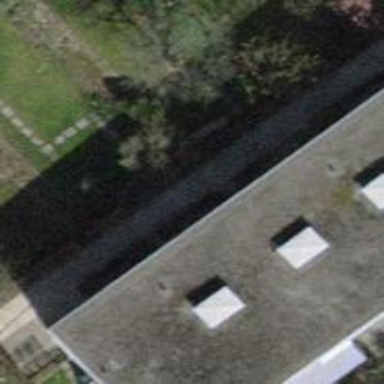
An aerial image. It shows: Terrace building with flat roof.